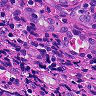
Metastatic tissue present: yes